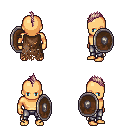
a pixel art fantasy rpg character, male body template, human, tanned skin, brown tattered cape, metal pants, white blonde mohawk hairstyle, shield, four views (front, back, left, right), 2x2 character sprite sheet, small pixel art, hard edges, no anti-aliasing